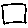
Label: square